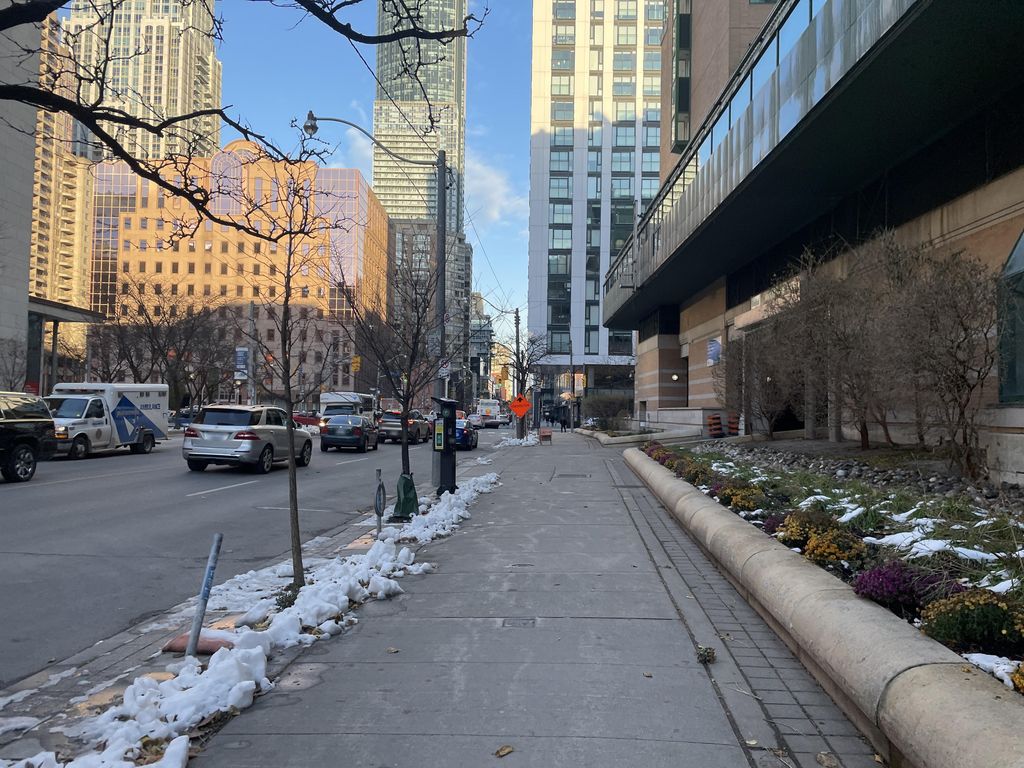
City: toronto